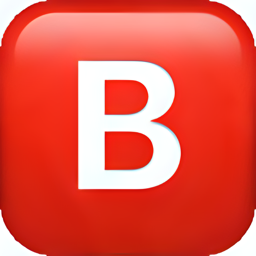
Name: negative squared latin capital letter b
Emoji: 🅱
Group: Symbols
Sub-group: alphanum